Question: Is there any way to set full height of element ?
I have tried 'VBox.setVgrow(node , Priority.ALWAYS);' but it is not working .
'''
<?xml version="1.0" encoding="UTF-8"?>
<?import javafx.scene.control.*?>
<?import java.lang.*?>
<?import javafx.scene.layout.*?>
<VBox maxHeight="-Infinity" maxWidth="-Infinity" minHeight="-Infinity" minWidth="-Infinity" prefHeight="258.0" prefWidth="197.0" xmlns="http://javafx.com/javafx/8" xmlns:fx="http://javafx.com/fxml/1">
<children>
<TextField prefHeight="78.0" prefWidth="193.0" style="-fx-background-color: #ddd;" VBox.vgrow="ALWAYS" />
</children>
</VBox>
'''

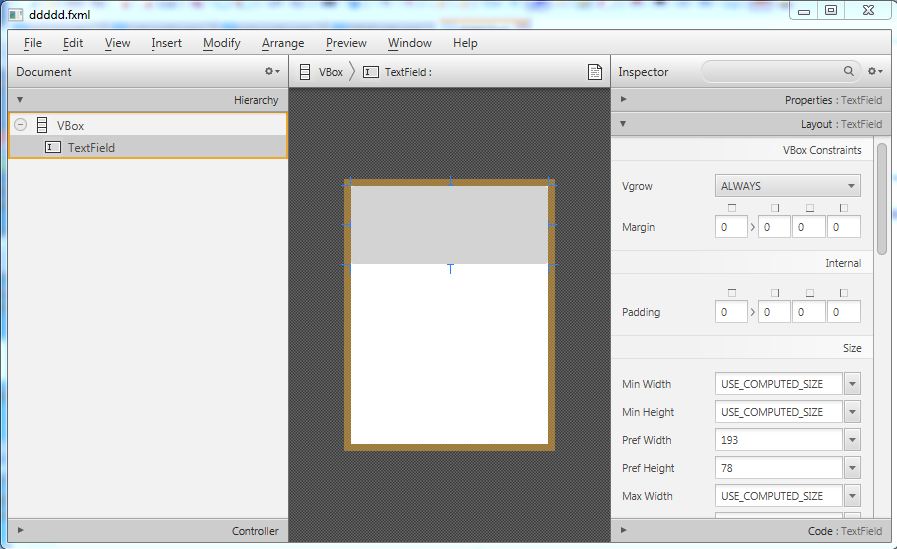
Answer: In FXML add 'maxHeight="+Infinity"' to TextField.
In code 'txtfld.setMaxHeight( Double.MAX_VALUE );'